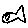
Label: fish